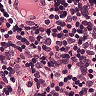
Metastatic tissue present: no